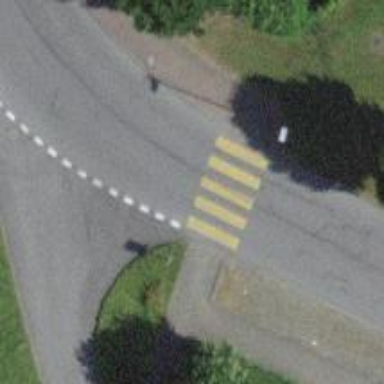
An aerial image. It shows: Kerb barrier.